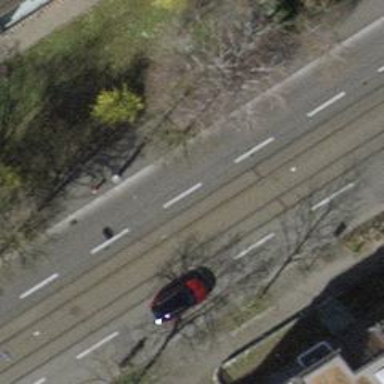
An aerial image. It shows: Avenue lined with trees.